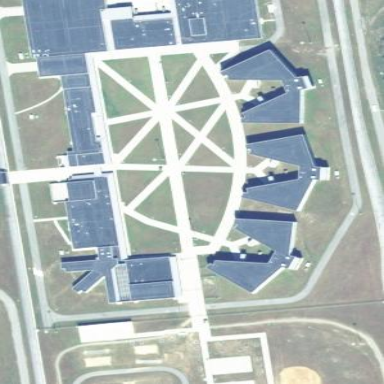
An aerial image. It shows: Prison.